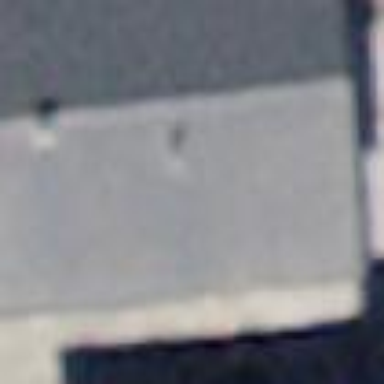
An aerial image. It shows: Building with tiled roof.